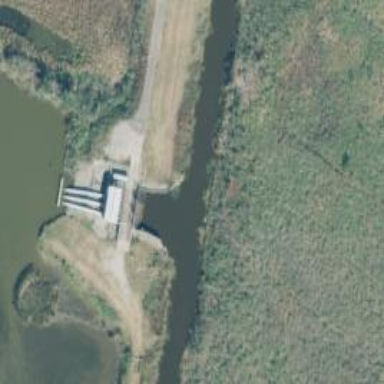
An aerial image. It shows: Lock gate along waterway.